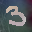
Label: 3